Question: Im just starting to learn C++ programming and for exercise i found this task. I have to write a dynamic, array based stack. This is what i have got so far.
'''
#include <iostream>
using namespace std;
class CStack
{
private:
char *bottom_;
char *top_;
int size_;
public:
CStack(int n = 20){
bottom_ = new char[n];
top_ = bottom_;
size_ = n;
}
int getSize(){ return size_; }
void push(char c){
if (!full()){
*top_ = c;
top_++;
}
else{
resize(size_ * 2);
*top_ = c;
top_++;
}
}
void resize(int newSize){
//Allocate new array and copy in data
char *newArray = new char[newSize];
memcpy(newArray, bottom_, size_);
//Delete old array
delete[] bottom_;
//Swap pointers and new size
memcpy(bottom_, newArray, newSize);
size_ = newSize;
cout << "array has been resized" << endl;
}
int num_items() {
return (top_ - bottom_);
}
char pop(){
top_--;
return *top_;
}
int full() {
return (num_items() >= size_);
}
int empty() {
return (num_items() <= 0);
}
void print(){
cout << "Stack currently holds " << num_items() << " items: ";
for (char *element = bottom_; element<top_; element++) {
cout << " " << *element;
}
cout << "
";
}
~CStack(){ // stacks when exiting functions
delete[] bottom_;
}
};
int main(){
CStack s(5);
s.print(); cout << "
";
s.push('s'); s.push('t'); s.push('a'); s.push('c'); s.push('k');
s.print(); cout << "
";
s.push('=');
s.print(); cout << "
";
cout << "Popped value is: " << s.pop() << "
";
s.print(); cout << "
";
s.push('!');
s.print(); cout << "
";
s.pop();
s.pop();
s.print(); cout << "
";
while (!s.empty()) s.pop();
if (s.num_items() != 0) {
cout << "Error: Stack is corrupt!
";
}
s.print(); cout << "
";
// destructor for s automatically called
system("pause"); // execute M$-DOS' pause command
return 0;
}
'''
It works fine untill the array is full and i resize it. After that instead of letters it starts printing this
Thanks in advance for your help.
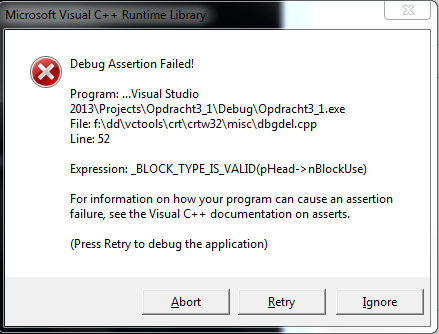
Answer: The error is indeed in the 'resize' method:
'''
void resize(int newSize){
//Allocate new array and copy in data
char *newArray = new char[newSize];
memcpy(newArray, bottom_, size_);
// Set the top to the new array
top_ = newArray + (top_ - bottom_);
// Delete old array
delete[] bottom_;
// Update pointers and size
bottom_ = newArray;
size_ = newsize;
cout << "array has been resized" << endl;
}
'''
Your code forgot to fix 'top_' pointer and used 'memcpy' to update the pointers when instead simple assignment is needed.